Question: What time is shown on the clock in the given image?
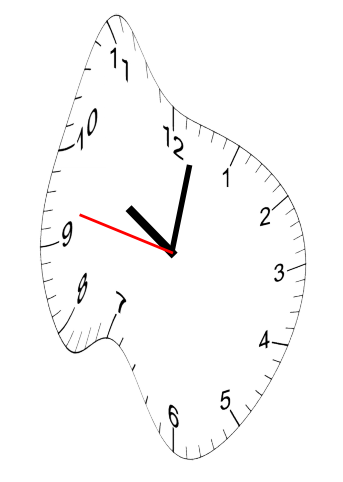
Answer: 10:01:47